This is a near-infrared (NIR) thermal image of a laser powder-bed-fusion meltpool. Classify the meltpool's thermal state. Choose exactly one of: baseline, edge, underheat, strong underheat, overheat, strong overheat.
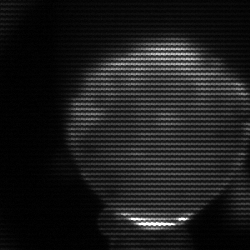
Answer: edge